Sex: M
Age: 80
Scanner: Avanto
Primary tumour origin: Non-Small Cell Lung Cancer
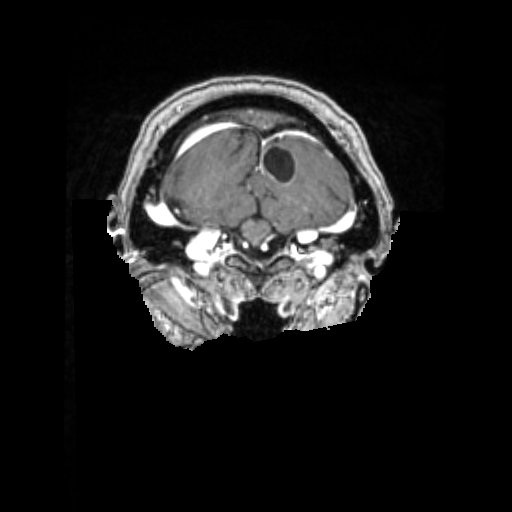
Segmented lesion volume (cc): 10.019
Number of lesion components: 3